三年级 · 算术
有 40 根粉笔, 李老师用了其中的 $\frac{3}{8}$, 李老师用了多少根?
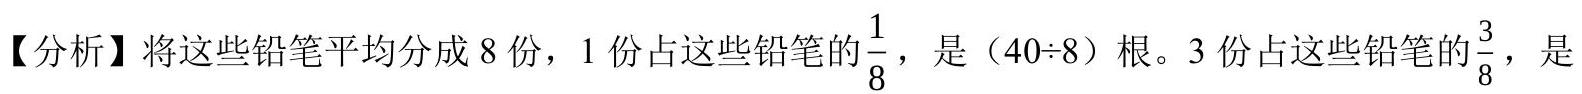
答案: 15 根

$(40 \div 8 \times 3)$ 根。

【详解】 $40 \div 8 \times 3$

$=5 \times 3$

$=15$ (根)

答：李老师用了 15 根。

【点睛】本题考查用除法求一个数的几分之几是多少, 用这个数除以分母, 求出一份是多少, 再乘分子, 求出几份是多少。